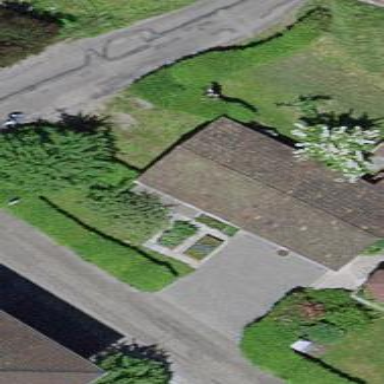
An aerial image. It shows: Garage building.